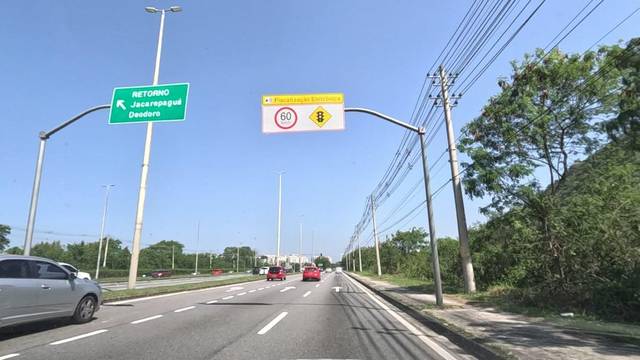
Region: Brazil
Coordinates: -22.994, -43.423